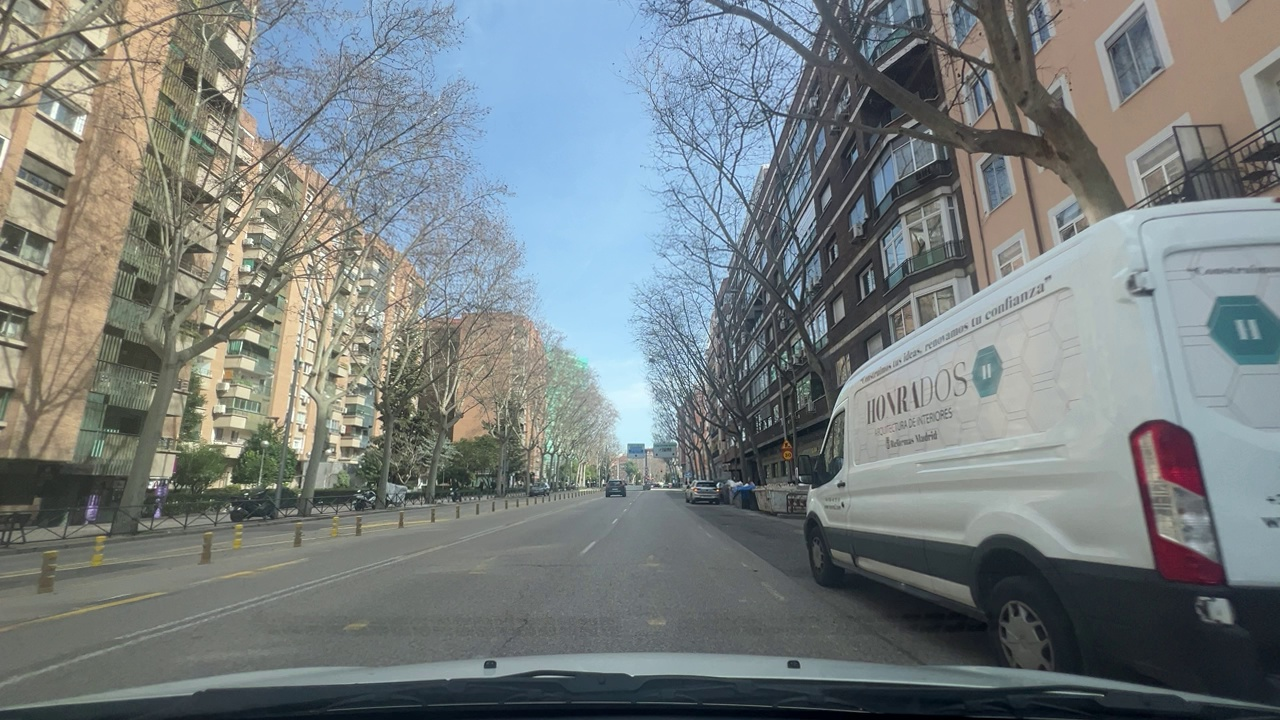
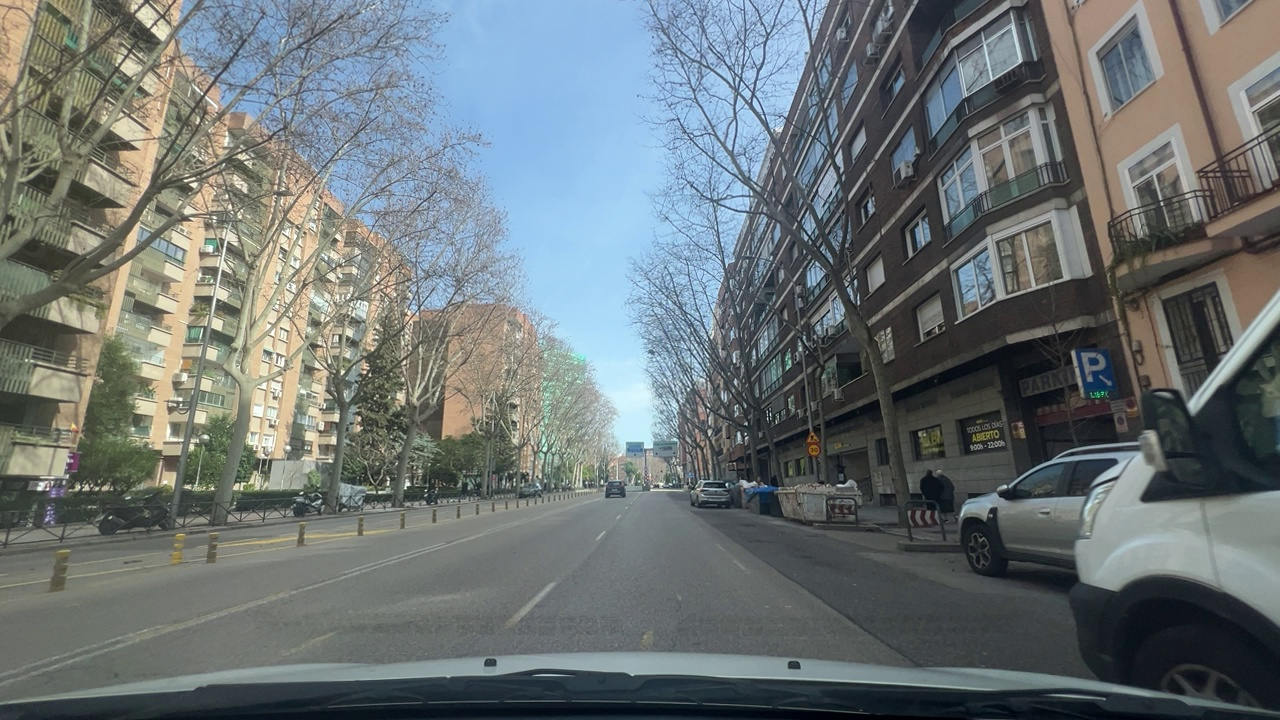
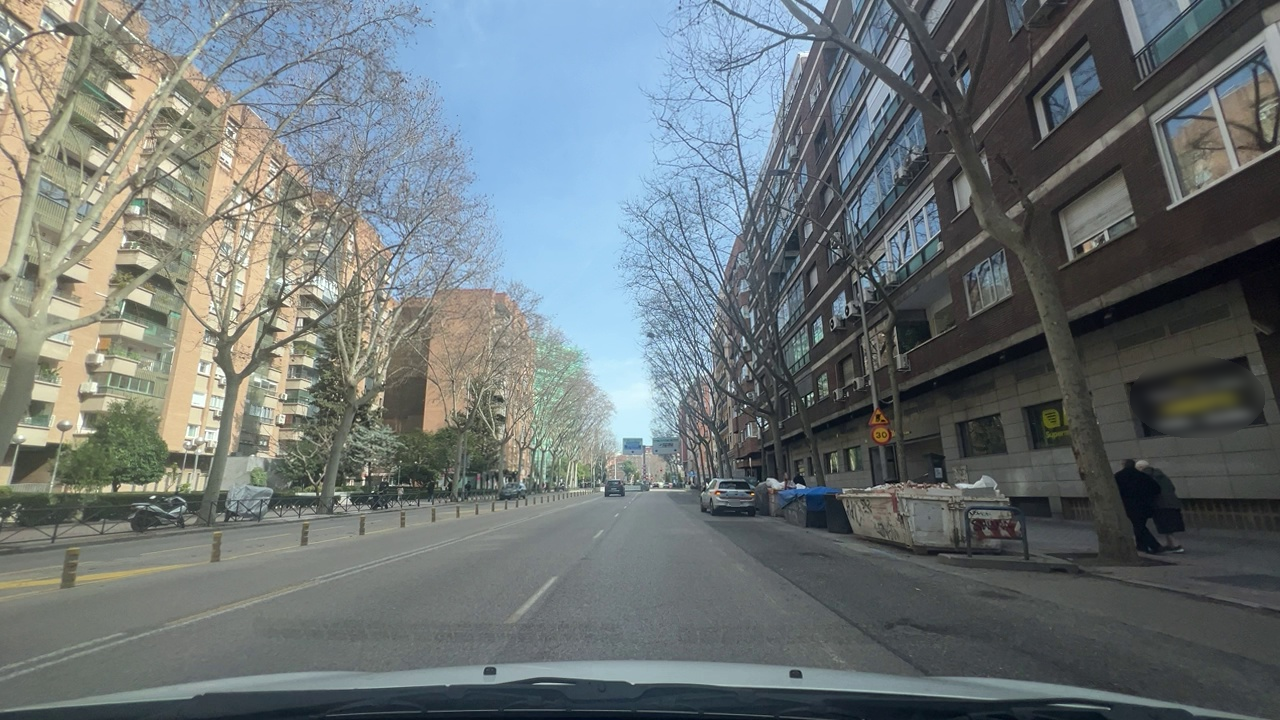
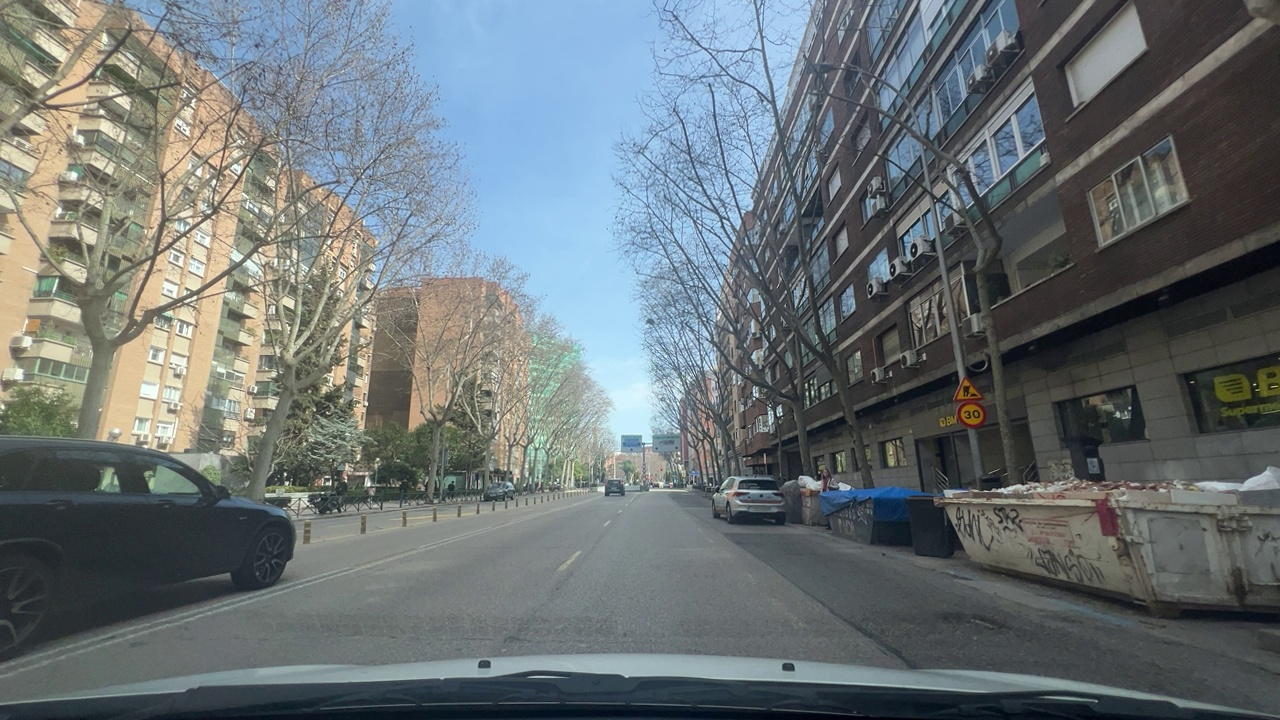
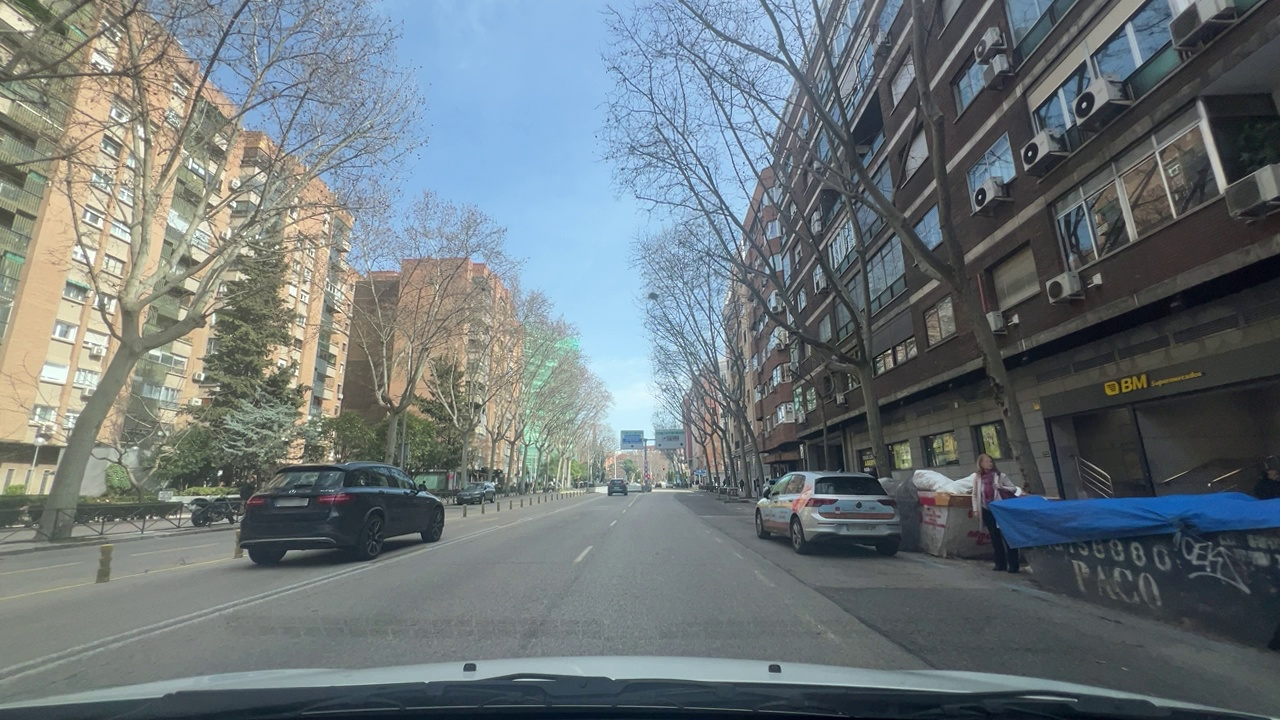
Situation: Lateral parked car
Question: Are vehicles present on the right side of the ego lane?
Answer: Yes
Reasoning: There a visible parked cars parked parallel to the road on the right side

Situation: Lateral parked car
Question: Are vehicles parked parallel or perpendicular to the roadway near the ego lane?
Answer: Yes
Reasoning: Cars are parked parallel to the curb

Situation: Lateral parked car
Question: Does the environment indicate an urban road where curbside parking is permitted?
Answer: Yes
Reasoning: Curbside parking is permitted. EGO is driving in a urban road based on the buildings, road and vegetation

Situation: Lateral parked car
Question: Is the ego vehicle traveling in a middle lane with traffic lanes on both sides?
Answer: No
Reasoning: Ego si driving in the right lane from the road, closer to the parked cars

Situation: Lateral parked car
Question: Are vehicles present on the left side of the ego lane?
Answer: No
Reasoning: No parked cars appear to be on the left side of the road